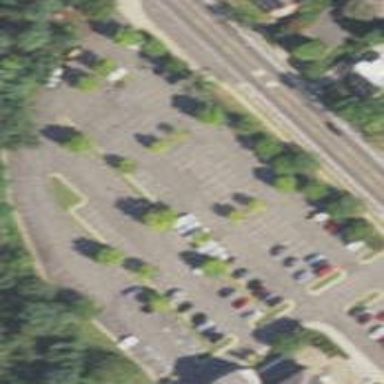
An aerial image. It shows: Parking area with surface.